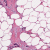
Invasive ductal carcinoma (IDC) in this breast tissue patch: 1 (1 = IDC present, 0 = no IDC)